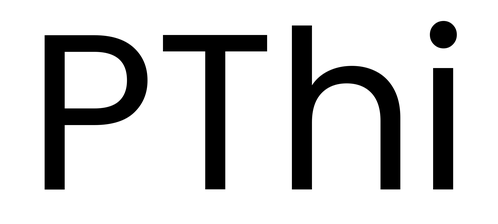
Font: Poppins-Regular